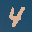
Label: 4